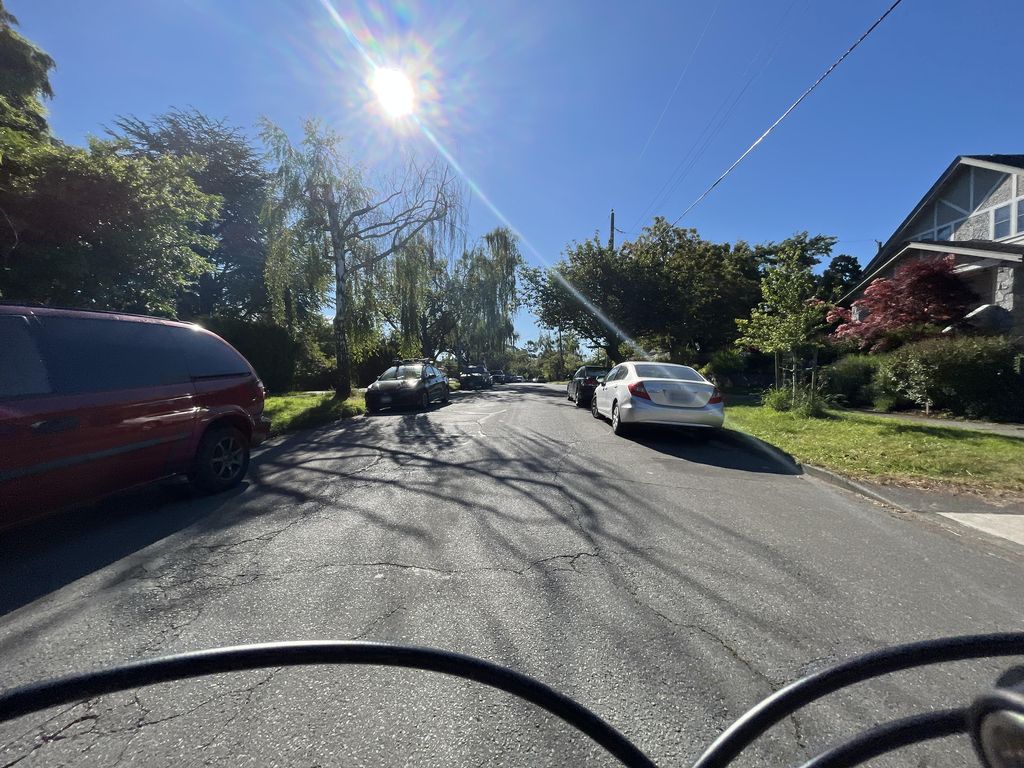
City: victoria